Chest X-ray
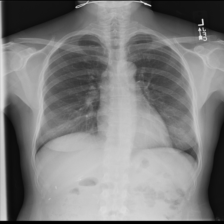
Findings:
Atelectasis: negative
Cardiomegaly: negative
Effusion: negative
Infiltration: negative
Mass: negative
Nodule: negative
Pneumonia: negative
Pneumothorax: negative
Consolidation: negative
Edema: negative
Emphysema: negative
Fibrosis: negative
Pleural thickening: negative
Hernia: negative